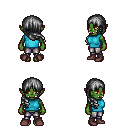
a pixel art fantasy rpg character, female body template, orc, green skin, teal sleeveless shirt, metal pants, gray right-swept hairstyle, maroon shoes, four views (front, back, left, right), 2x2 character sprite sheet, small pixel art, hard edges, no anti-aliasing